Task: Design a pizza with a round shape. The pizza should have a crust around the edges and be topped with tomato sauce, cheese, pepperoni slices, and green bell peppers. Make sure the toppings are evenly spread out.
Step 695:
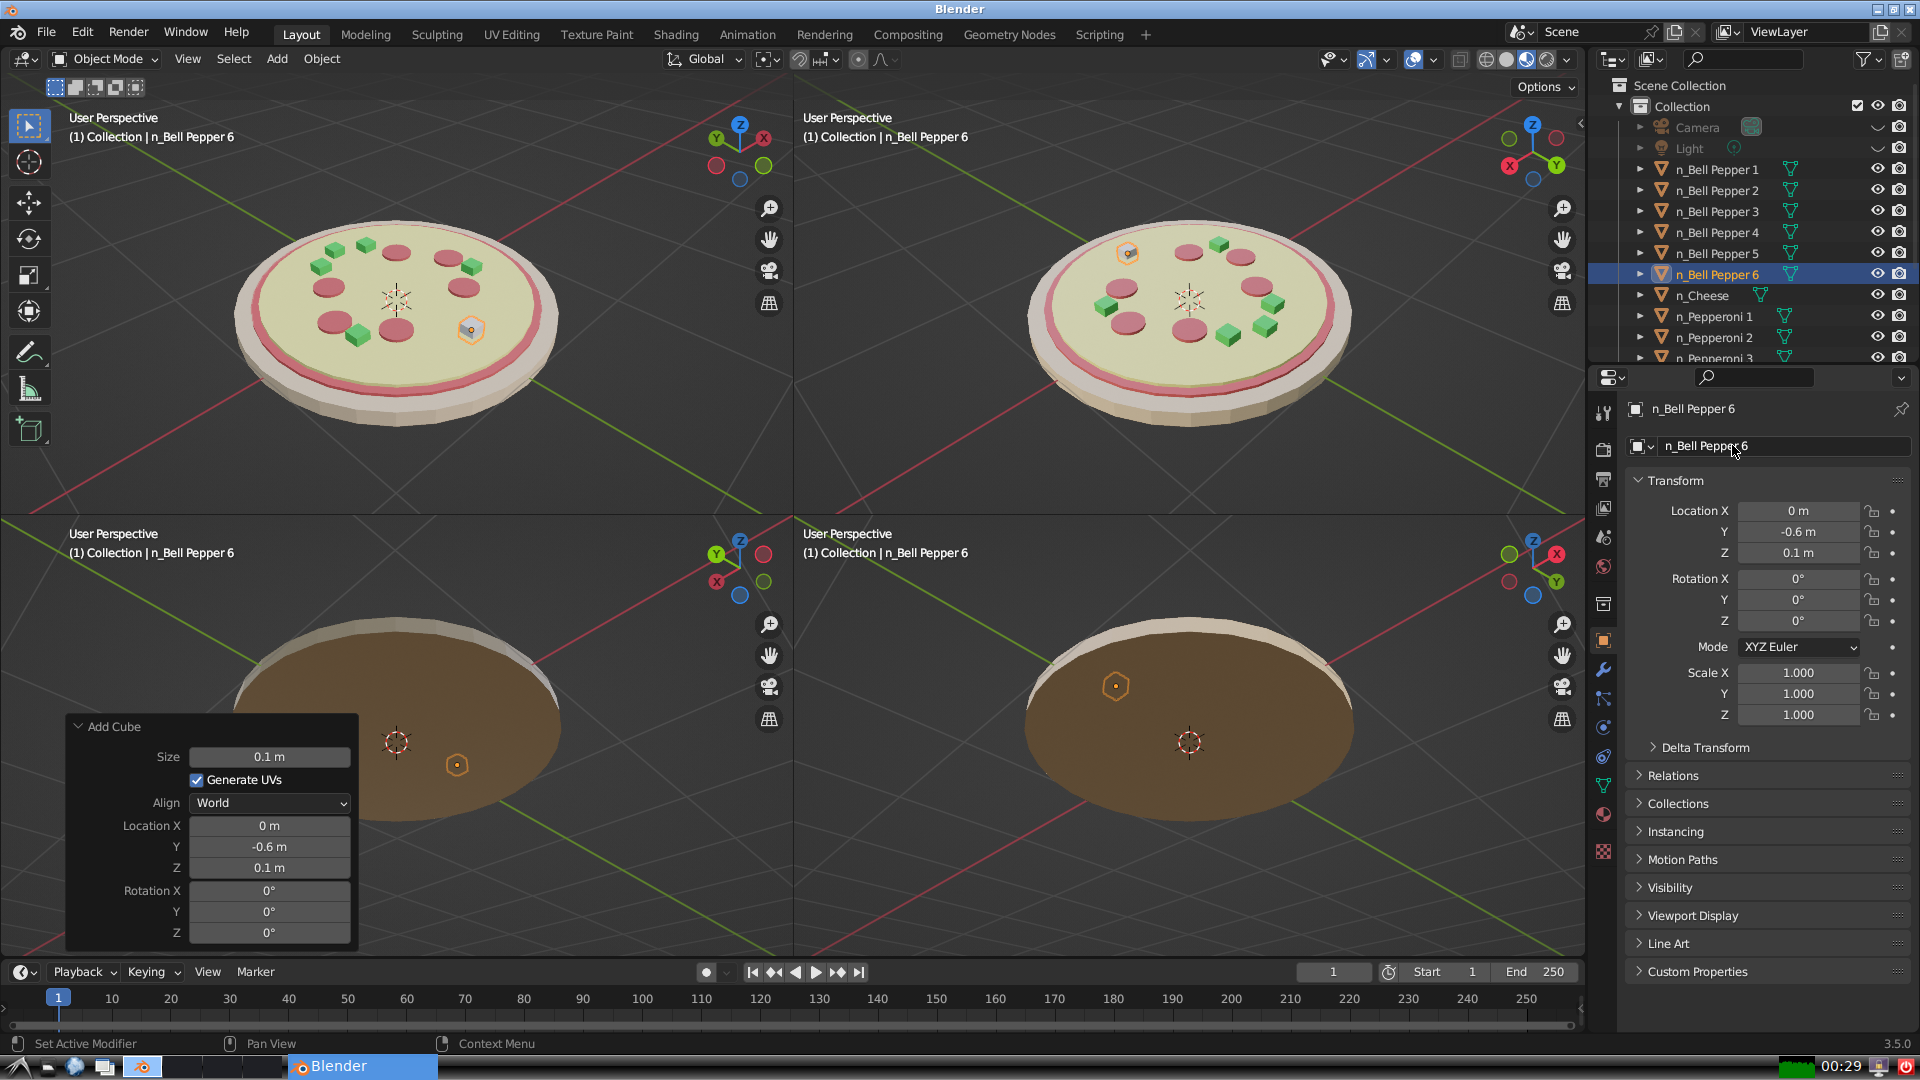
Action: {"mouse_move": [1603, 815]}